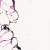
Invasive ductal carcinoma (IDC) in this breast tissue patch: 0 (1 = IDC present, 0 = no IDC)